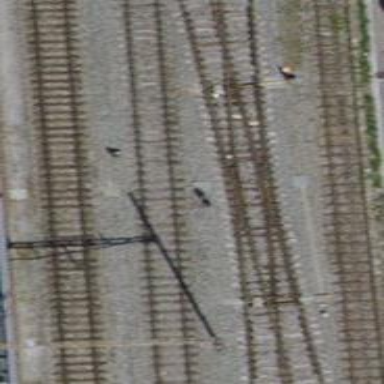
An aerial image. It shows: Railway switch.